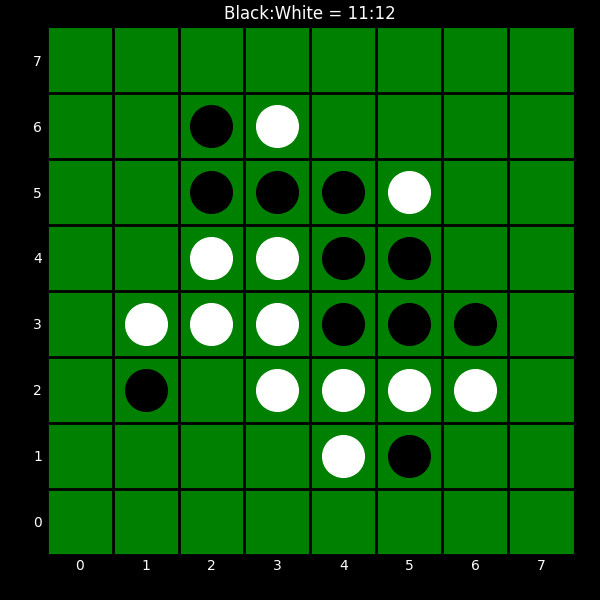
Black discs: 11
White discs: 12